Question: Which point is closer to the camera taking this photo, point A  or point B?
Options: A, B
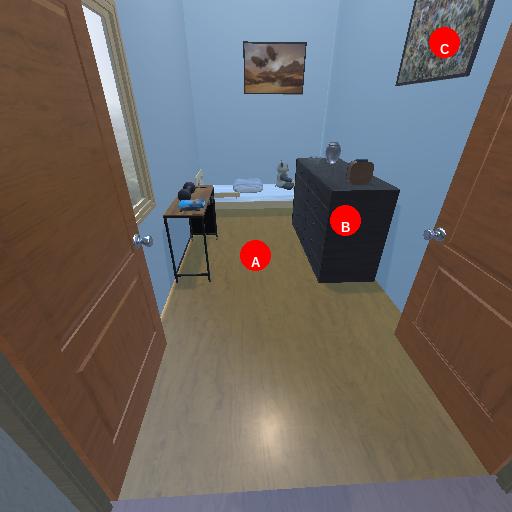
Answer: A